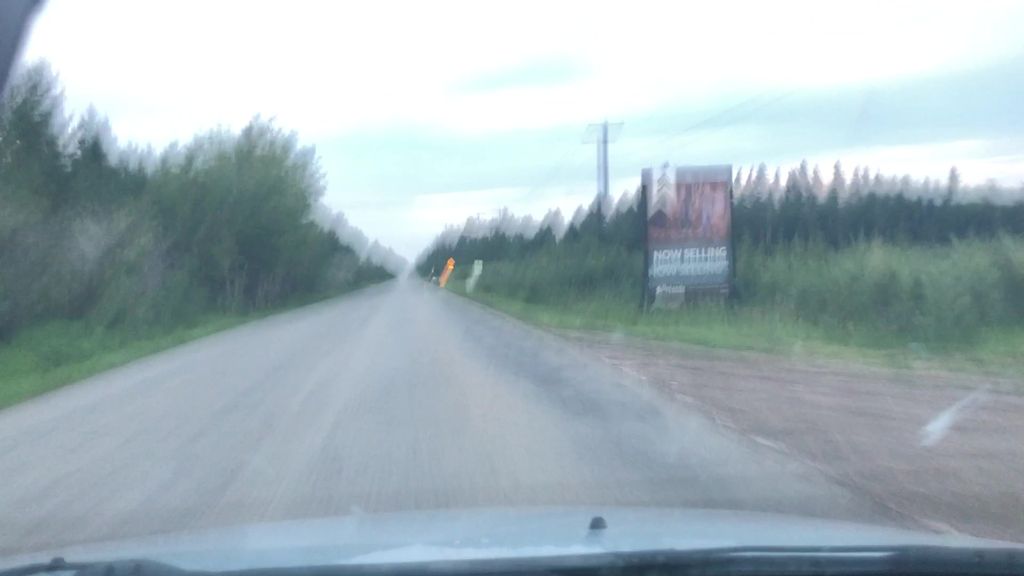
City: edmonton